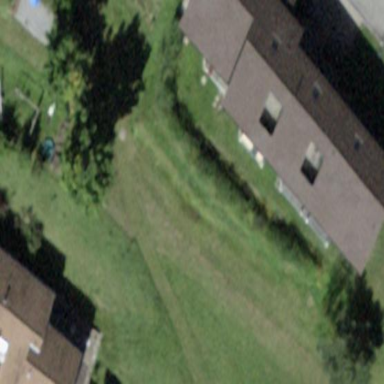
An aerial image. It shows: Simple house.